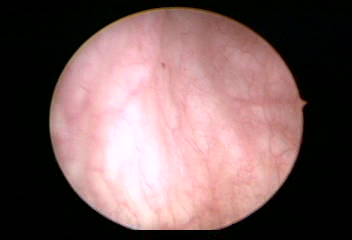
Modality: WLC
Class: Normal mucosa
Bladder cancer association: No